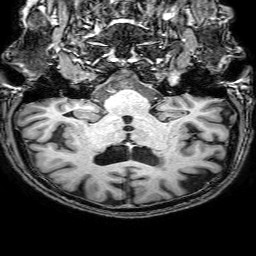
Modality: T1w
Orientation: sagittal
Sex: male
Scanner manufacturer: philips
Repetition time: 0.008297 s
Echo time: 0.00383 s